Field crop: maize
Growth stage: 2
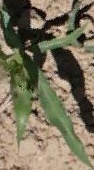
Species: maize